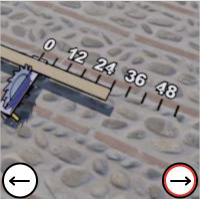
Task: length
Answer: 30
First scale value: 12.0